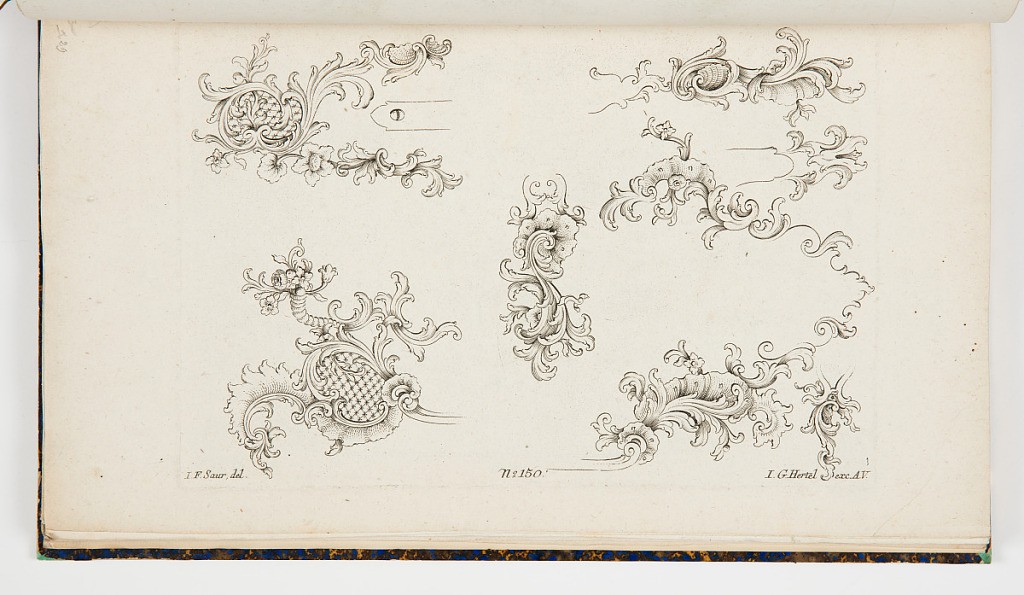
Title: Ornament Designs
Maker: I. F. Saur, German, active 18th century
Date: mid- 18th century
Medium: Etching on off-white laid paper
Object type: Print
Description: Designs for ornament motifs, possibly for metal owing to screw details. The plate is signed and numbered.